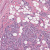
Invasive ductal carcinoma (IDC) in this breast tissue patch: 1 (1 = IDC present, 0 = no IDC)